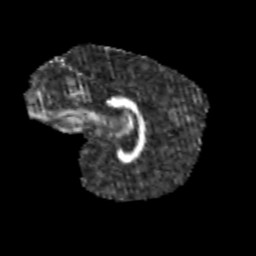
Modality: FA
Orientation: sagittal
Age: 10
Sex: female
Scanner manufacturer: siemens
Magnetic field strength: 3 T
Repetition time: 3.8 s
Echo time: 0.07 s